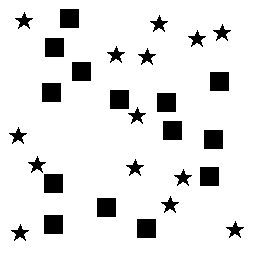
Squares: 14
Triangles: 0
Stars: 14
Total shapes: 28